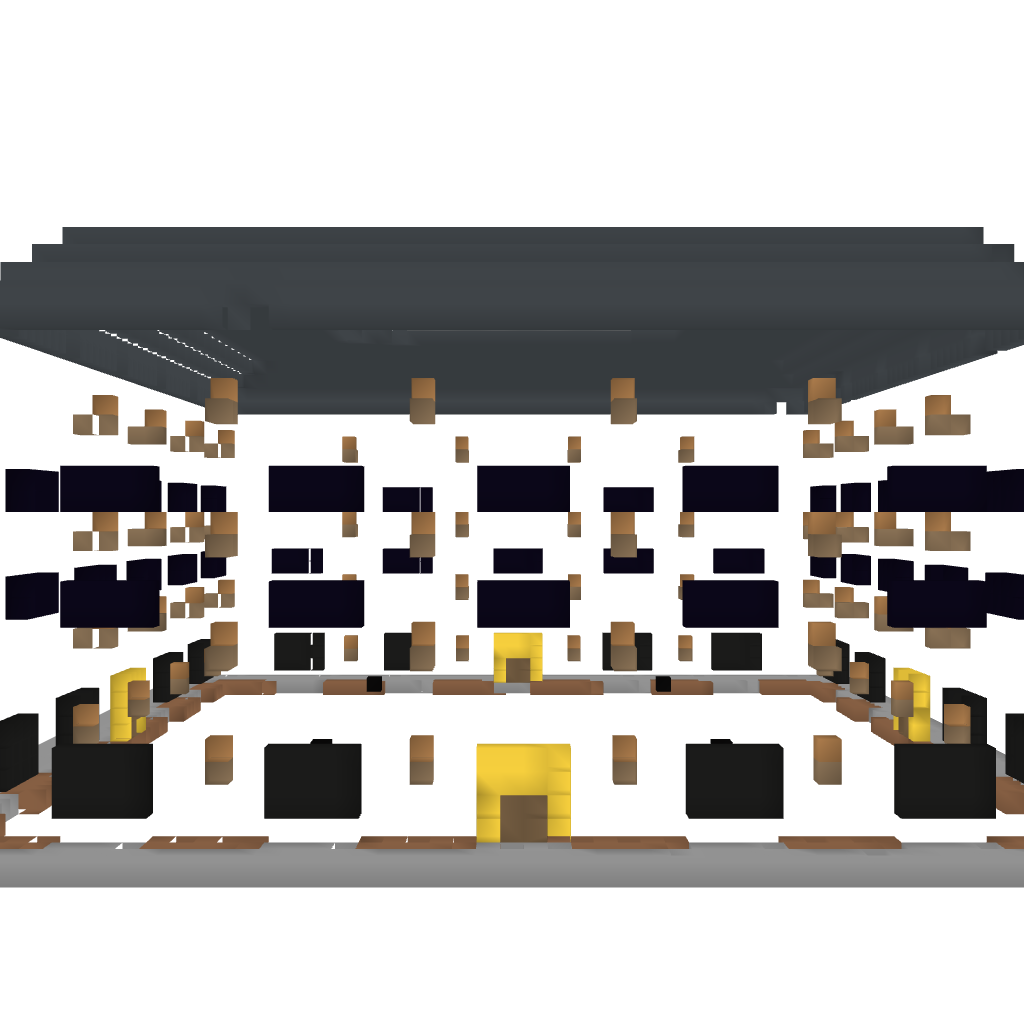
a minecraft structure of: Tom's - Department Store